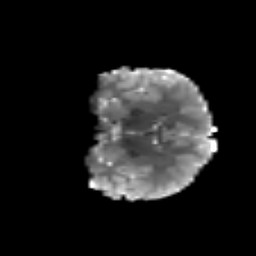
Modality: T2w
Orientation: coronal
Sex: male
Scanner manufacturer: siemens
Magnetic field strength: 3 T
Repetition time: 5 s
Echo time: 0.071 s